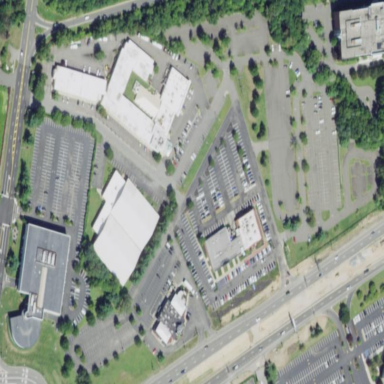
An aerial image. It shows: Retail area.